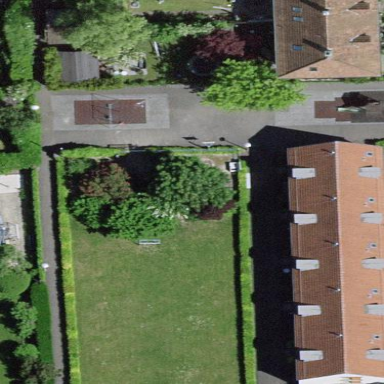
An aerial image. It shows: Playground area for leisure activities on the land.